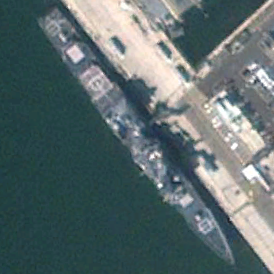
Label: cruiser